八年级 · 度量几何学
, 直线 $a, b$ 过等边 $\triangle A B C$ 的顶点 $A$ 和 $C$, 且 $a / / b, \angle 1=38^{\circ}$, 则 $\angle 2$ 的度数为

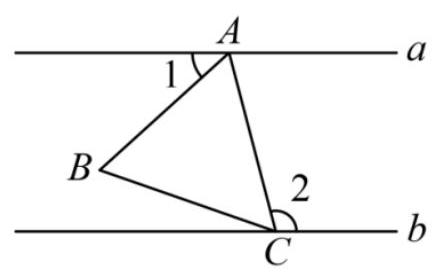
答案: $98^{\circ}$